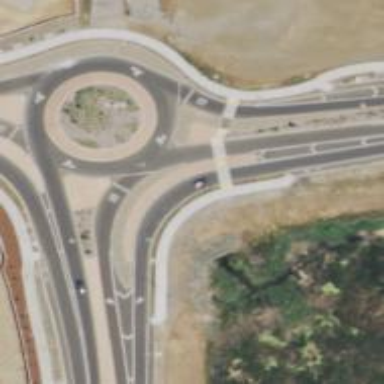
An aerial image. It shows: Secondary link road.